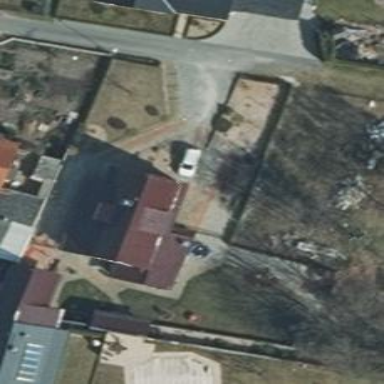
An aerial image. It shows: Residential building.